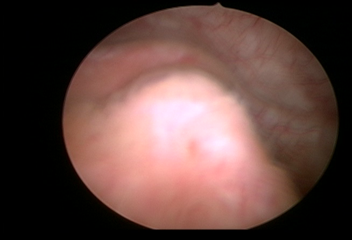
Modality: WLC
Class: Anatomical landmarks
Subclass: UreteralOrifice
Bladder cancer association: No
Annotated structures: Right ureteral orifice